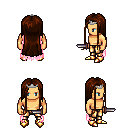
a pixel art fantasy rpg character, male body template, human, tanned skin, pink tattered cape, gold greaves, brown extra-long hairstyle, silver tiara, gold boots, dagger, four views (front, back, left, right), 2x2 character sprite sheet, small pixel art, hard edges, no anti-aliasing